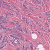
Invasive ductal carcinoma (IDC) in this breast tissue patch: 1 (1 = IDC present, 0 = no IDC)